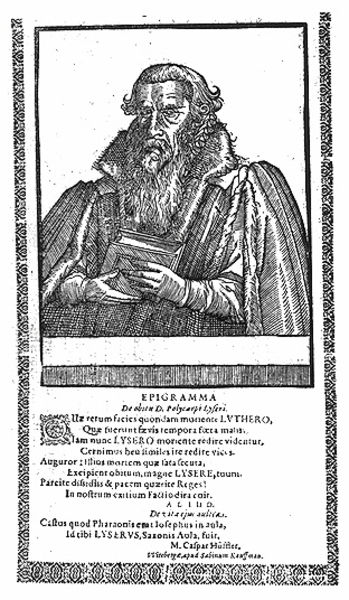
Titel: Bildnis des Polycarp Lyser
Künstler: Sabine Kauffmann
Institution: (Seriendruck)
Schlagwörter: hand, mann, schatten, umhang, weiß, finger, licht, mund, nase, schwarz, zeichnung, blick, rock, bart, jacke, augen, bibel, falten, halten, kragen, pelz, rahmen, bild, bildnis, herr, hände, portrait, porträt, haare, mantel, reich, adel, person, locken, schrift, papier, rahmung, man, grafik, rand, finster, unterschrift, buch, religion, druck, stich, text, buchstaben, beschriftung, buchdruck, mittelalter, zeilen, verse, latein, beard, epigramm, epigarmma, epigramma, writing, words